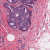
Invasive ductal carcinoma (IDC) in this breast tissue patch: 0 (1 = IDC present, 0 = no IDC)